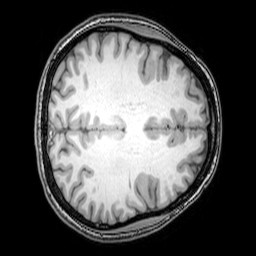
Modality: T1w
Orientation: axial
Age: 25
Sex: female
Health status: healthy
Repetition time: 0.081 s
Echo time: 0.037 s